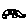
Label: car